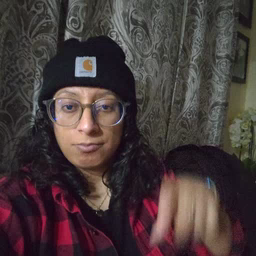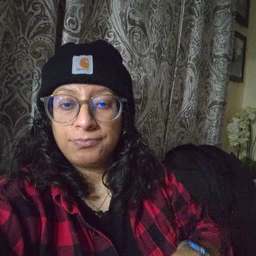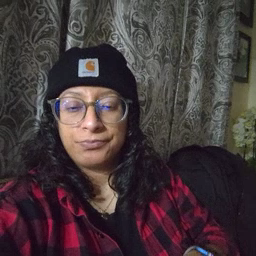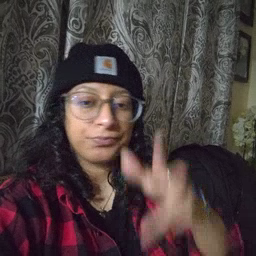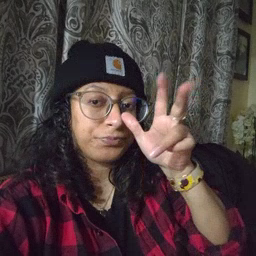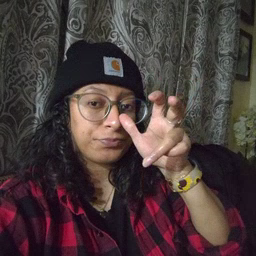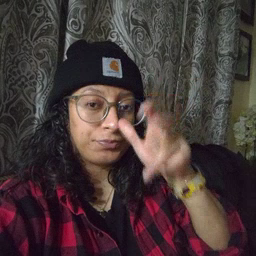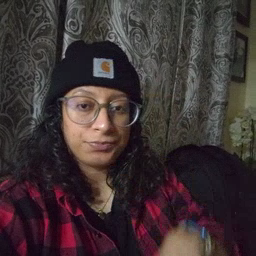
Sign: bug